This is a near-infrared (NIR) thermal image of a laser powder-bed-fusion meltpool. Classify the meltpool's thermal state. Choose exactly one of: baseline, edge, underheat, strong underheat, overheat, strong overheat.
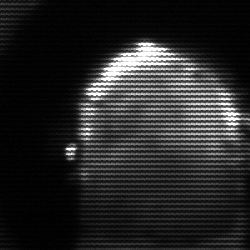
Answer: baseline